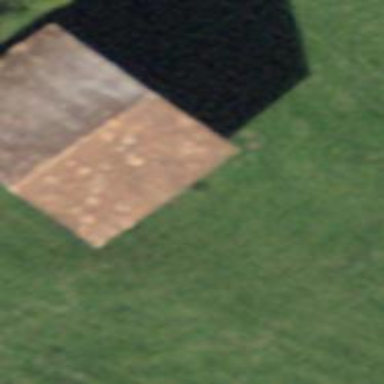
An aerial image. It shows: Rural barn.